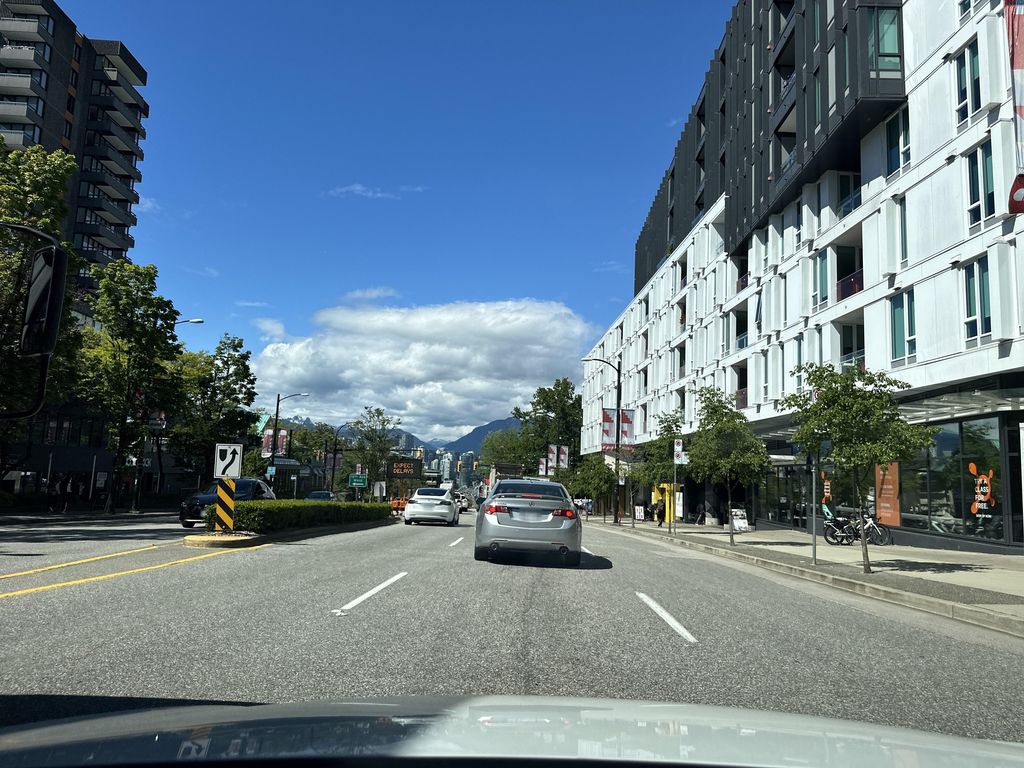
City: vancouver